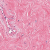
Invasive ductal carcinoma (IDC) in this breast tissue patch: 0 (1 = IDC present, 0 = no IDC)